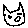
Label: cat